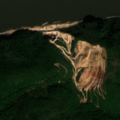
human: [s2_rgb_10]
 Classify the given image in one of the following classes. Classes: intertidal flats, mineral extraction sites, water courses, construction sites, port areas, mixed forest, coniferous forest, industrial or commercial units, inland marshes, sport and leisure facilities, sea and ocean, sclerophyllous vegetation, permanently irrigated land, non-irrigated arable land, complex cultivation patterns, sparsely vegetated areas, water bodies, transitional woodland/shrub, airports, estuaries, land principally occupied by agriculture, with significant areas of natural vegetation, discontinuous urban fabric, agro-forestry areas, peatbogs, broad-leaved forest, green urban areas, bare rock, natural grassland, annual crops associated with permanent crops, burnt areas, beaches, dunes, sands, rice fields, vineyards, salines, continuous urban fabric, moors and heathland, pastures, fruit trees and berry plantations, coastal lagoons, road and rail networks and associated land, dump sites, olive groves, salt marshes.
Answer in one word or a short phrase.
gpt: mineral extraction sites, broad-leaved forest, transitional woodland/shrub, water courses